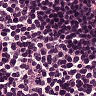
Metastatic tissue present: no